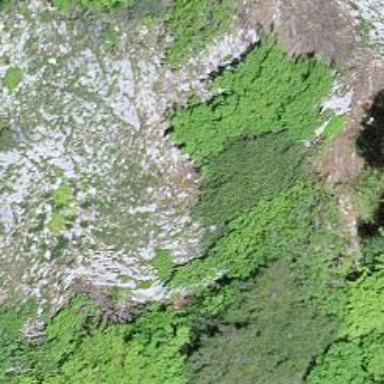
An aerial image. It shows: Cliff in nature.